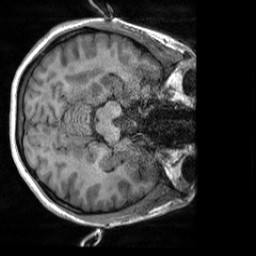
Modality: T1w
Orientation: axial
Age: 22
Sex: female
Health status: healthy
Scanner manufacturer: siemens
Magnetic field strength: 3 T
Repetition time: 2 s
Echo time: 0.00232 s